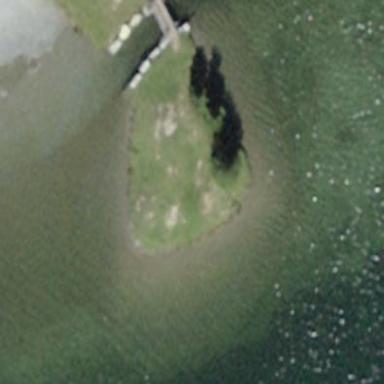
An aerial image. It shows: Grassy islet area.